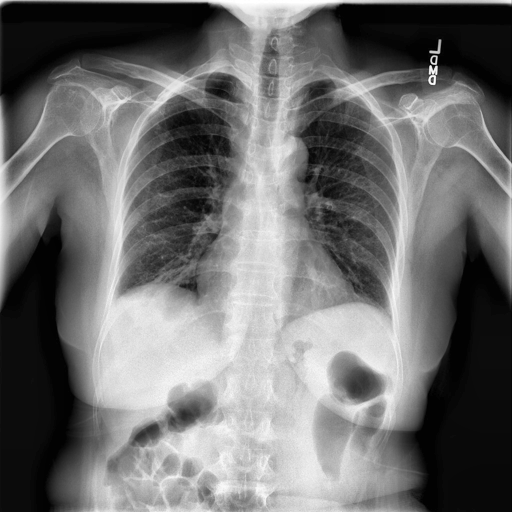
Finding: NORMAL